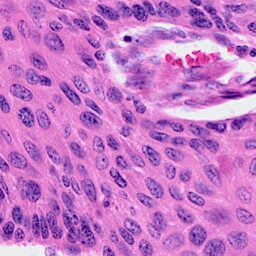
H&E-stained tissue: Cervix